Question: I have developed a chrome extension. I made some small updates, and suddely the extension can't be installed through chrome web-store. I get the error
'Package is in valid. Details: 'Could not unzip extension''

It appears that there is something wrong with the zip file. As far as i understand when uploading a zip file to chrome web store, it gets encrypted to a 'crx-file'. Could it be a hiccup happening there?
When installing the the extension locally through 'load unpackaged extension' or with dragging a crx file it works fine. So there is nothing wrong with the manifest. I've also checked for invalid filenames. I even created a version with all files stripped away.
I tried the solutions from <URL> SE post as well.
What surprises me is that i can find no support from google on chrome extension. No email or anything i can contact for help.
Any help is appreciated.
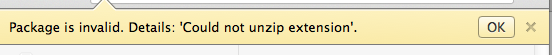
Answer: I had this same problem just yesterday. What fixed it for me (I tried a lot of things, probably did all the same web searches as you) was zipping the files at top level and not zipping the directory that contains them. That is, the zip listing looks like this:
'''
$ unzip -l extension.zip
Archive: extension.zip
Length Date Time Name
-------- ---- ---- ----
659 03-05-13 14:12 manifest.json
...
'''
And like this:
'''
$ unzip -l extension.zip
Archive: extension.zip
Length Date Time Name
-------- ---- ---- ----
0 03-05-13 15:41 extension/
641 03-05-13 15:41 extension/manifest.json
...
'''
Even though I swear the latter packaging worked for me earlier.